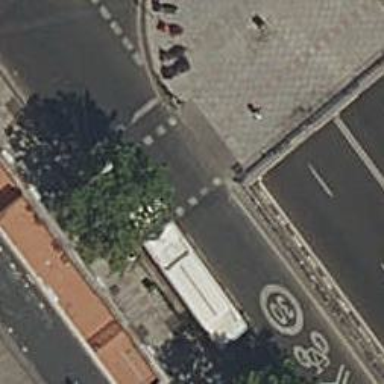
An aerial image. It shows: Zebra crossing with traffic signals.